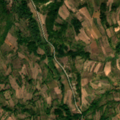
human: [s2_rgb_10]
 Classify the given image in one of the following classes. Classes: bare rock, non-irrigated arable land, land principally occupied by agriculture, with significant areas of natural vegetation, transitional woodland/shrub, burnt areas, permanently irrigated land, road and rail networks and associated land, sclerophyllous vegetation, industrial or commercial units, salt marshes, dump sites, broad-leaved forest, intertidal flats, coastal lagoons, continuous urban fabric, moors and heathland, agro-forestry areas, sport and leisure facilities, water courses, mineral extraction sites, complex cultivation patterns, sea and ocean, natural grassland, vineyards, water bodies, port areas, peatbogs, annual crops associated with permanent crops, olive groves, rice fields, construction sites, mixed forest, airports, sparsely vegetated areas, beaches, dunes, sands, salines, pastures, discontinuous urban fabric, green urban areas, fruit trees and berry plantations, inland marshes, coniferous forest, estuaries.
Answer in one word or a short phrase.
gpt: complex cultivation patterns, land principally occupied by agriculture, with significant areas of natural vegetation, broad-leaved forest